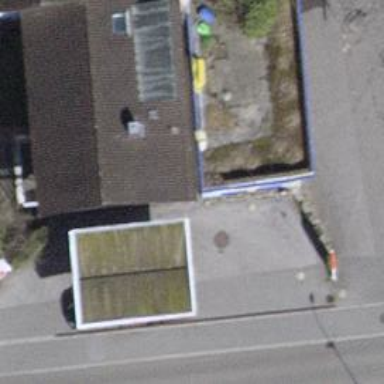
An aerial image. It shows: Fuel station.